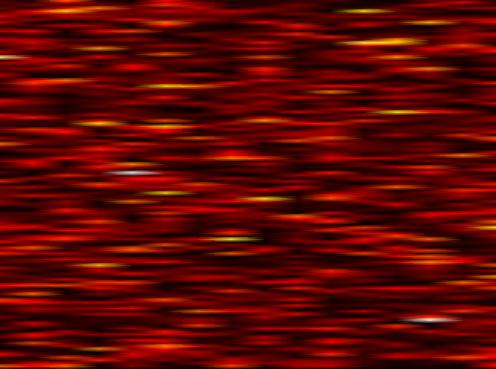
Label: WOLA